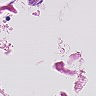
Metastatic tissue present: no